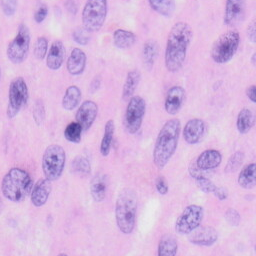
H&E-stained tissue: Skin